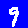
Digit: 9